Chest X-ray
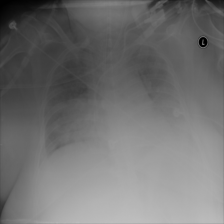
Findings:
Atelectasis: negative
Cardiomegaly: negative
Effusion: positive
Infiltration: negative
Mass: negative
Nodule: negative
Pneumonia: negative
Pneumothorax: negative
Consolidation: negative
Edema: positive
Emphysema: negative
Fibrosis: negative
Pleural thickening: negative
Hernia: negative